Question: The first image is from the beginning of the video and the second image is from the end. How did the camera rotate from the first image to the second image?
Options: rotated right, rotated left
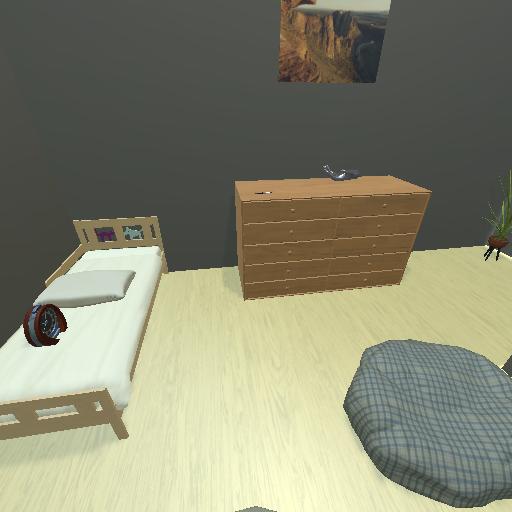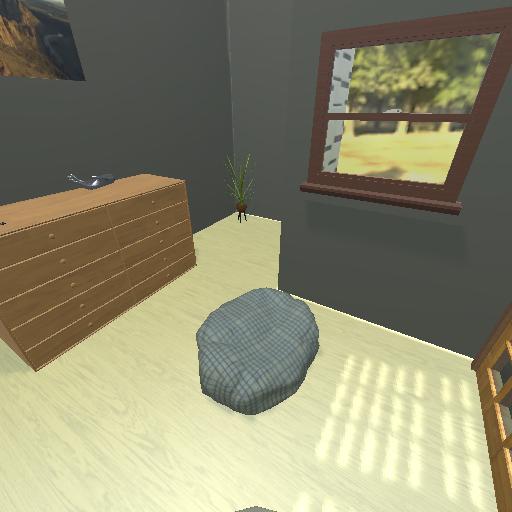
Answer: rotated right